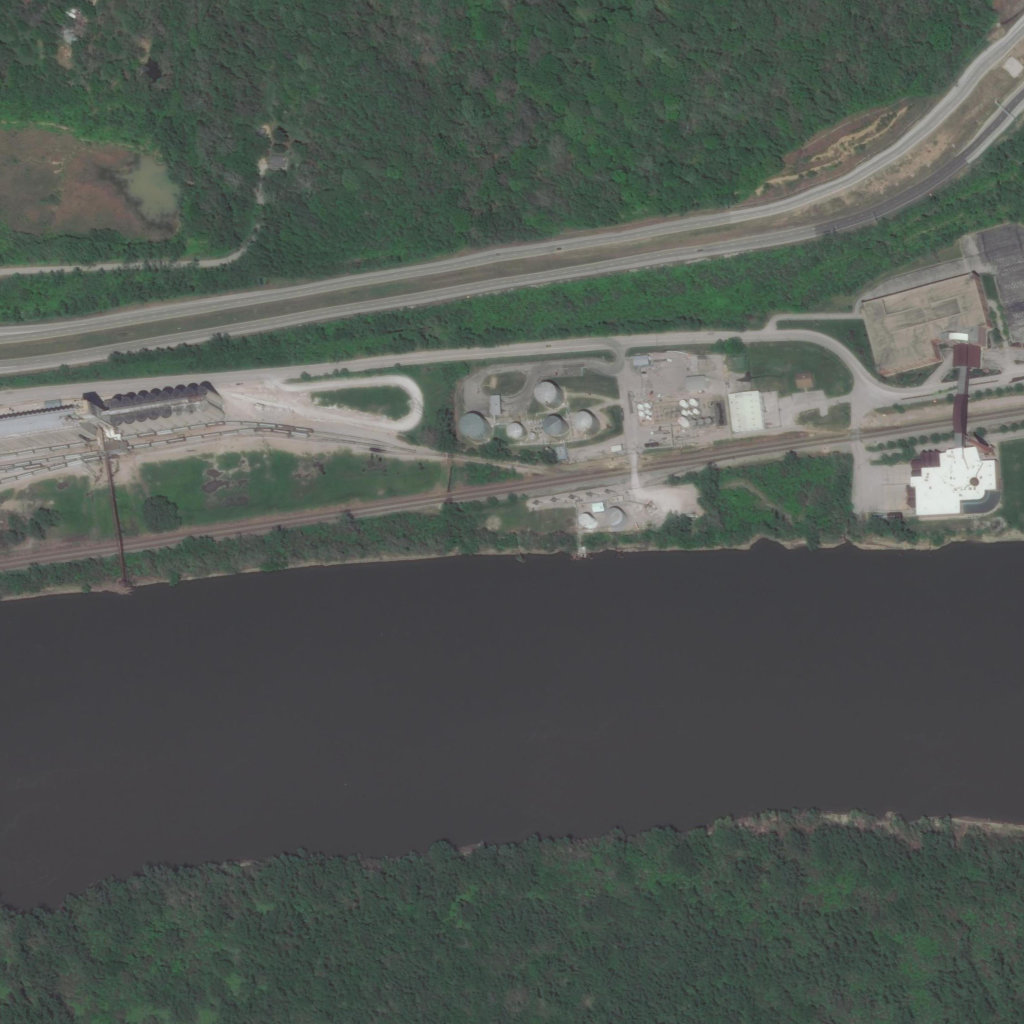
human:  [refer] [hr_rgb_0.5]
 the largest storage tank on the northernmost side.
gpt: <box>[[51, 37, 54, 39, 0]]</box>